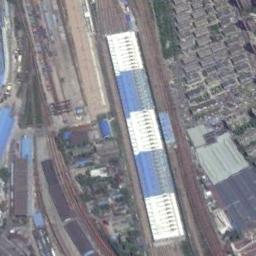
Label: railway_station